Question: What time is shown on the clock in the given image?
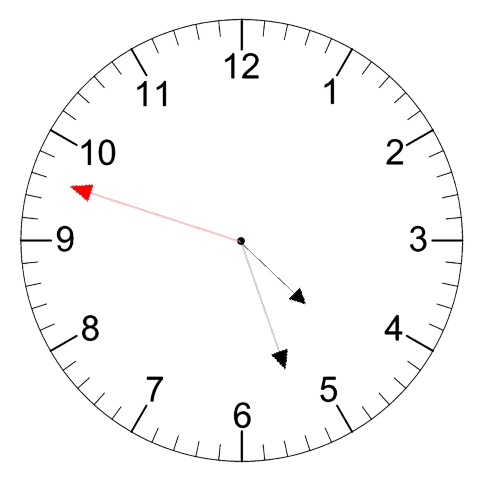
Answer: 04:26:48